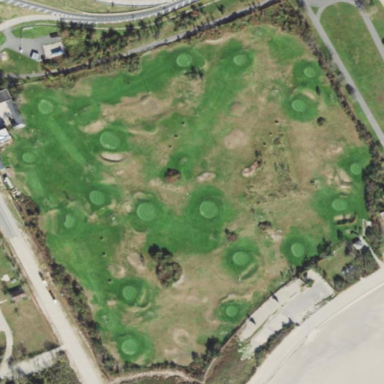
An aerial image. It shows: Golf course.